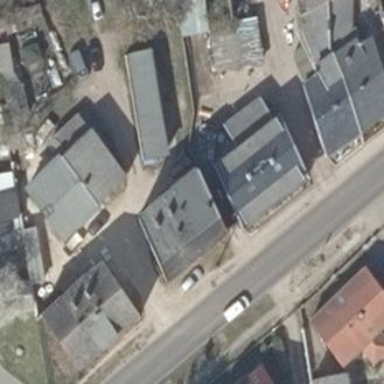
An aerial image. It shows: Simple and straightforward house.